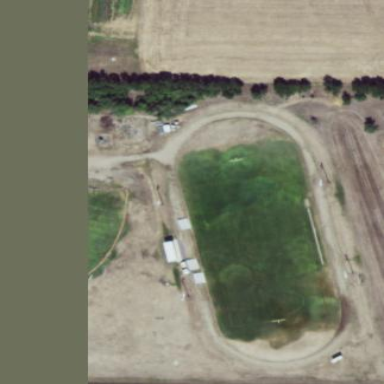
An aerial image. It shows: American football pitch for leisure and sport activities.